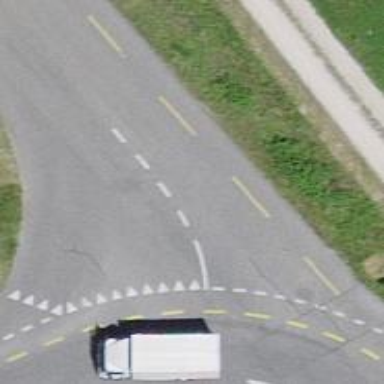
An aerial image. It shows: Tertiary road with asphalt surface. There is lane for cyclists on both sides of the road.